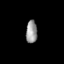
Tissue: prostate
Cell type: T cells
Senescence score: 0.708
Nuclear area (px): 249
Mean DAPI intensity: 151.851